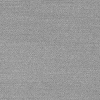
Atmospheric dust classification: dusty